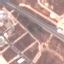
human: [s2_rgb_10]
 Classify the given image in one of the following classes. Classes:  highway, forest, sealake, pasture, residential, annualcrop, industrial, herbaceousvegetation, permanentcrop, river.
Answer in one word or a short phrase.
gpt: Highway